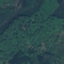
Land use / land cover class: Forest